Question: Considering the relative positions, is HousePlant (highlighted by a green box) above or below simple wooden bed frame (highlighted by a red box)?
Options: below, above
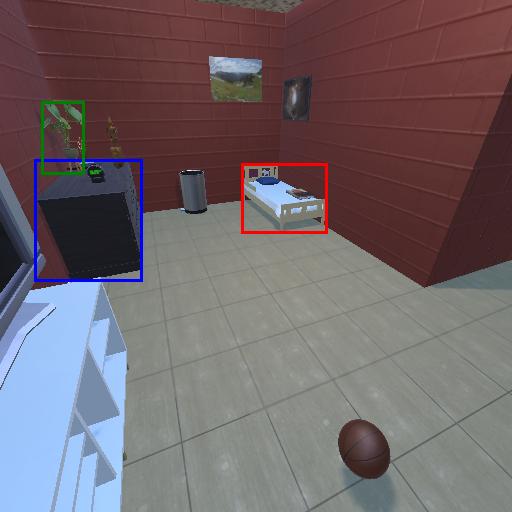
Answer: below